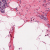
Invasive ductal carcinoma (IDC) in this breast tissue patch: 1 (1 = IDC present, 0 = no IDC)